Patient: sex F, age 69
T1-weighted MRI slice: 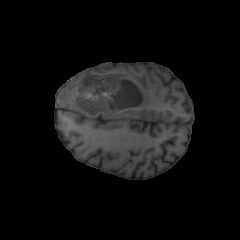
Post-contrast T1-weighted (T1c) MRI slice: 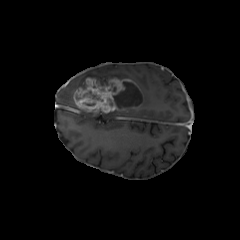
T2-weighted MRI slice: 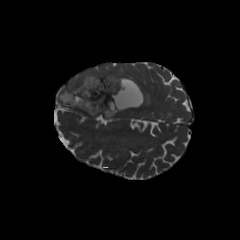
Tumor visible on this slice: yes
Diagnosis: Glioblastoma, IDH-wildtype
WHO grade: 4